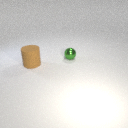
small green metal sphere behind large brown rubber cylinder